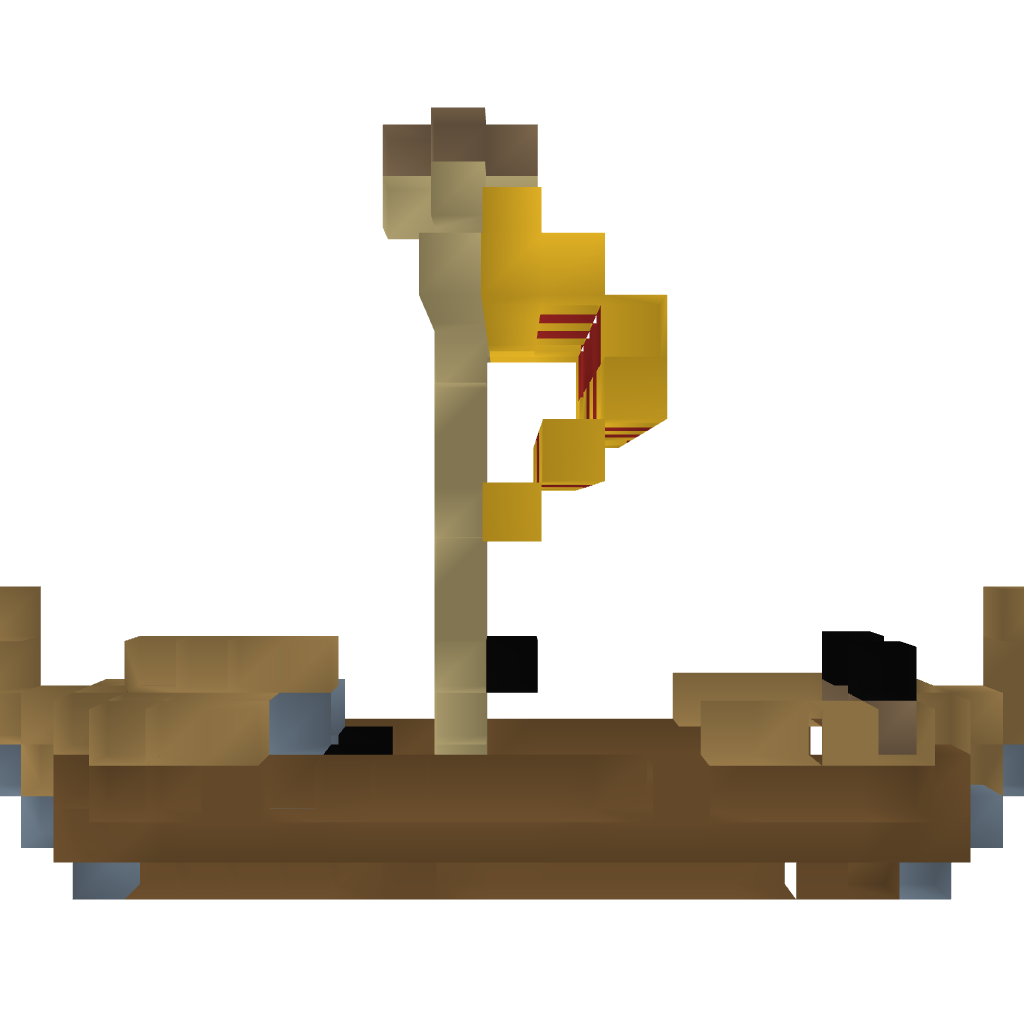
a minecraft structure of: Viking Ship [Small]